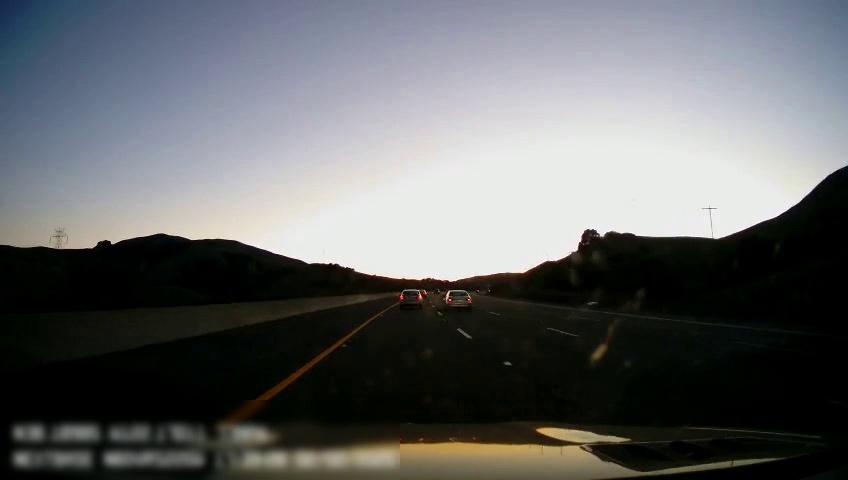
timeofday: Day
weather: Sunny
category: Drivable Space
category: Vehicles | Car
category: Vehicles | Car
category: Lanes | Alternate Lane
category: Lanes | Current Lane
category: Lanes | Current Lane
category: Lanes | Alternate Lane
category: Lanes | Alternate Lane